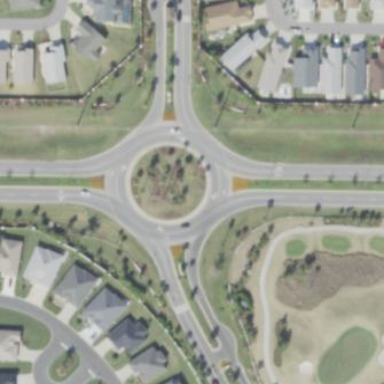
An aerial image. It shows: Secondary road leading to roundabout.